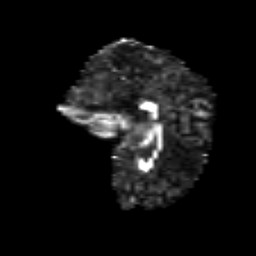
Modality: FA
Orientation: sagittal
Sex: male
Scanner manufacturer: siemens
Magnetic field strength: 3 T
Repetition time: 5 s
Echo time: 0.071 s